九年级 · 度量几何学
(本小题8.0分)

我们将能完全覆盖某平面图形的最小圆称为该平面图形的最小覆盖圆.如图, 将 $\triangle A B C$ 放在每个小正方形边长均为 1 的网格中, 点 $A, B, C$ 均落在格点上.

(1)用无刻度的直尺画出 $\triangle A B C$ 的最小覆盖圆的圆心(保留作图痕迹).

(2)求最小覆盖圆的面积.

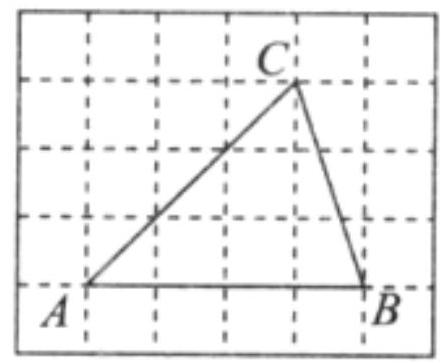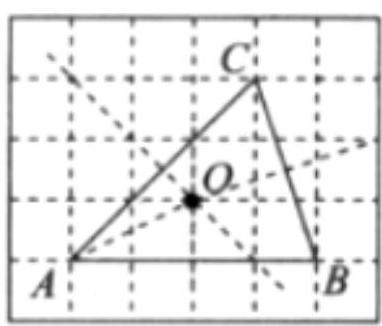
答案: 【小题1】

解: 如图, 点 $O$ 即为所求.

【小题2】

半径 $O A=\sqrt{1^{2}+2^{2}}=\sqrt{5}$,
$\therefore$ 最小覆盖圆的面积为 $\pi \cdot(\sqrt{5})^{2}=5 \pi$.


解析: 1.略2.略